Interaction volume radius: 10 \u00c5
Interaction volume height: 25 \u00c5
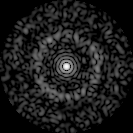
Disorder parameter: 0.8338